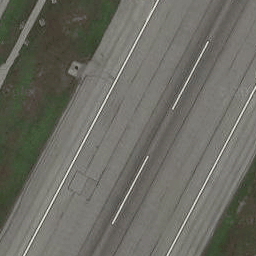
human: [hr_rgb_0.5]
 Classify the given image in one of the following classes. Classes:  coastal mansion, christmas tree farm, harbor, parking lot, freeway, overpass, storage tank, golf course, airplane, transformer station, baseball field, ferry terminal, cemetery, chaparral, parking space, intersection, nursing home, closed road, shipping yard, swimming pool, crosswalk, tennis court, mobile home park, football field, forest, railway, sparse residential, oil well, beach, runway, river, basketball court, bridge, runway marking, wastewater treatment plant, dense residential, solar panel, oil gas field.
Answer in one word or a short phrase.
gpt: runway